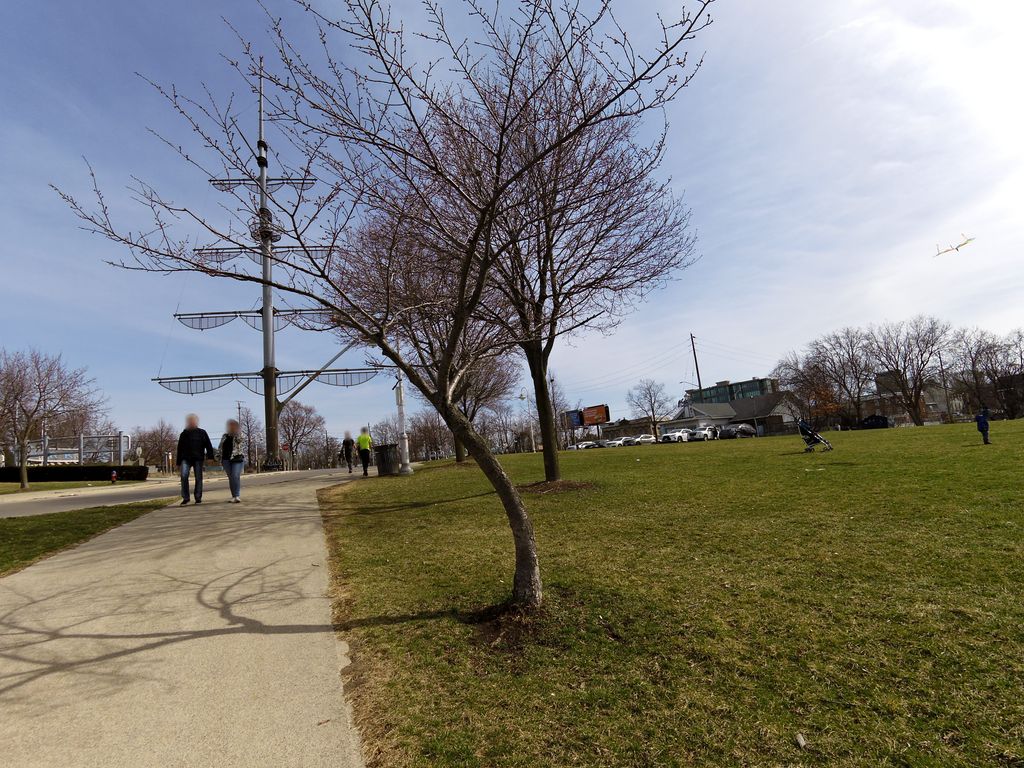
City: hamilton